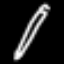
Label: pencil